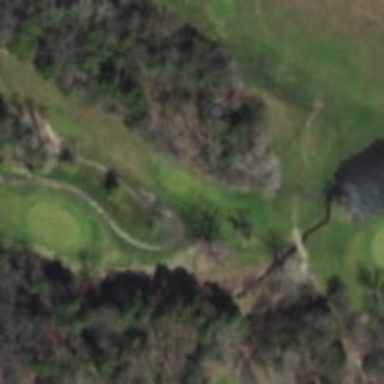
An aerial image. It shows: Golf tee.